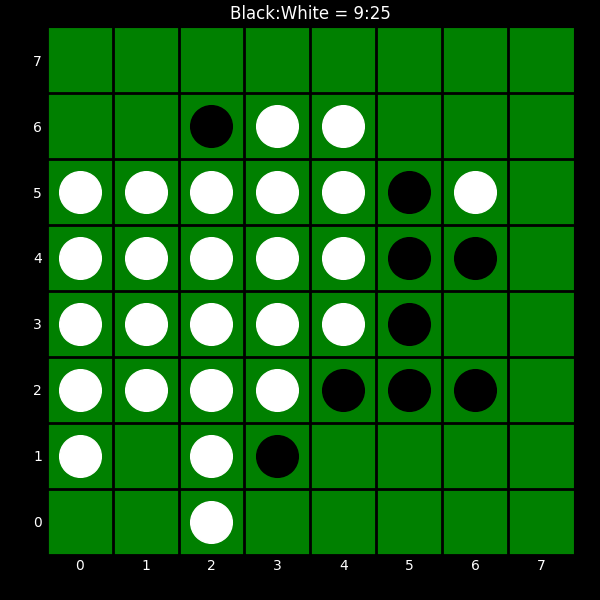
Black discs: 9
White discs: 25